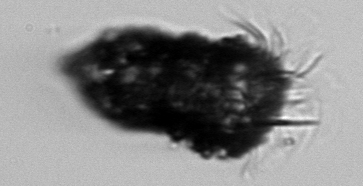
Label: Tintinnopsis